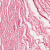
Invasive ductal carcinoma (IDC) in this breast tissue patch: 0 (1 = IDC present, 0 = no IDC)